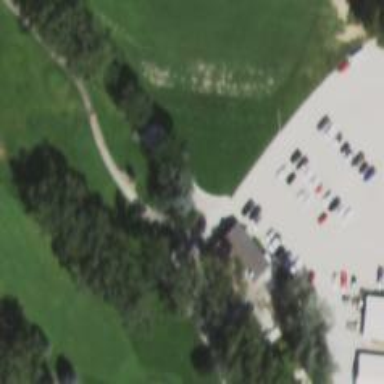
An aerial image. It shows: Path used for both walking and golf.